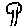
Label: tree